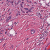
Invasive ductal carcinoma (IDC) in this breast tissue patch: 1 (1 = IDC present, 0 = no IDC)